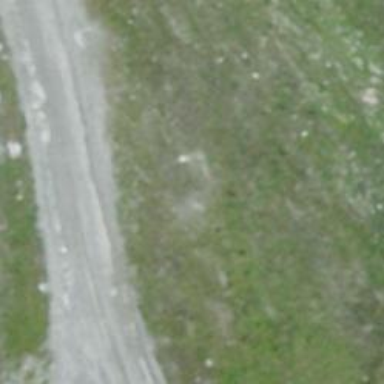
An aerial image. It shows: Downhill piste of intermediate difficulty.